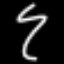
Label: squiggle